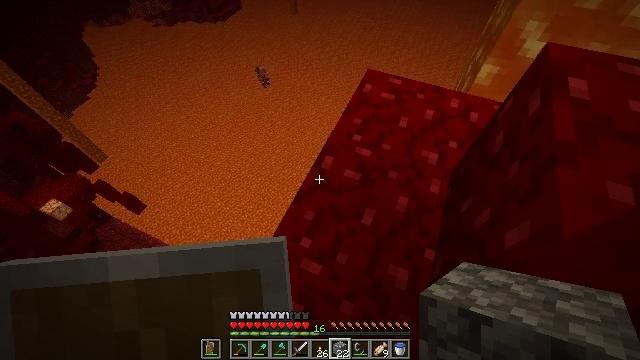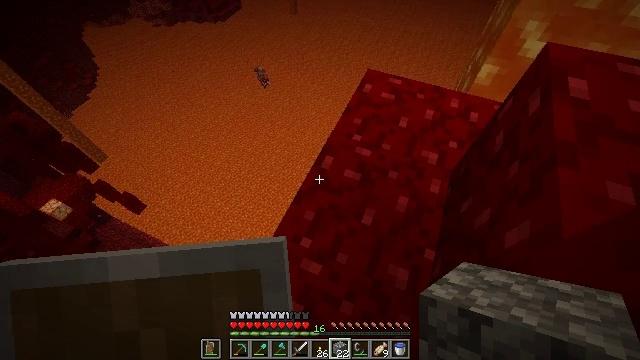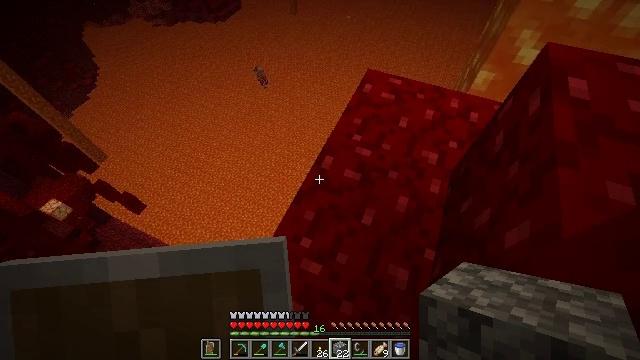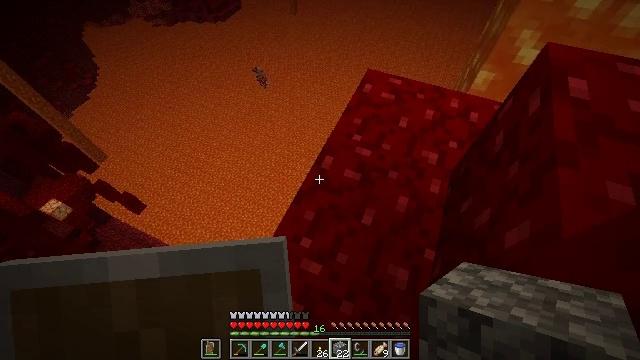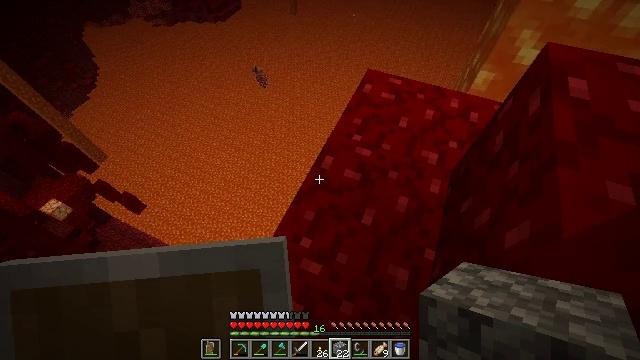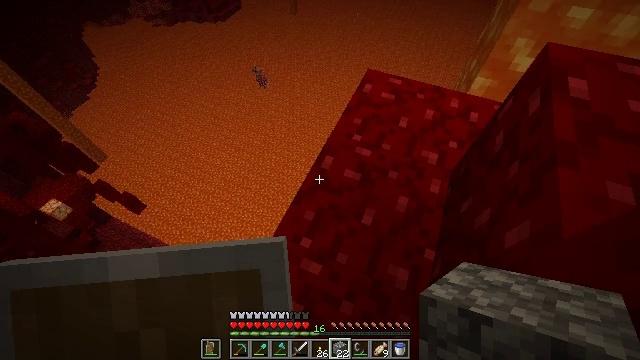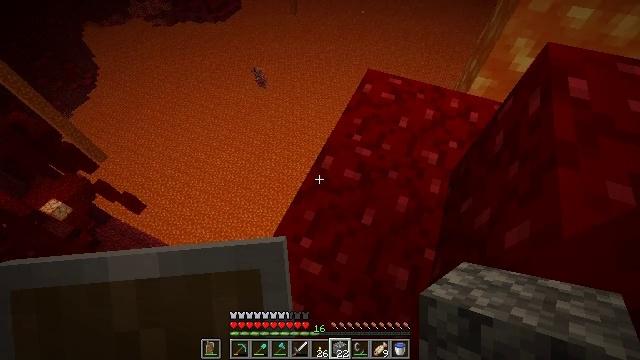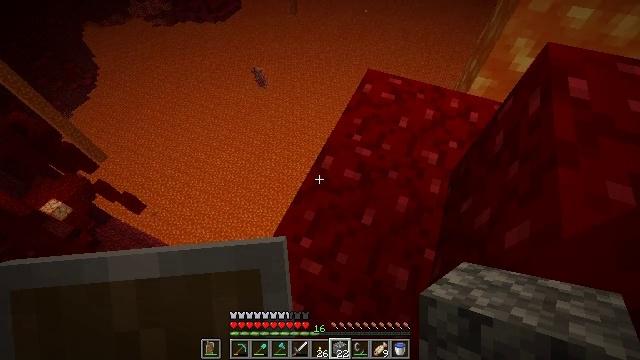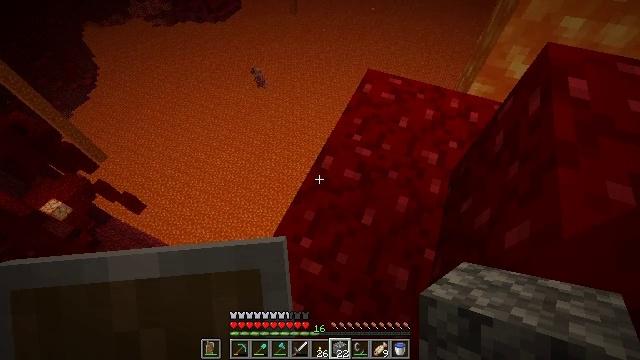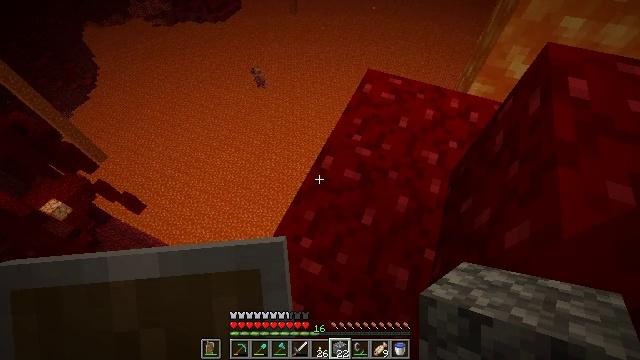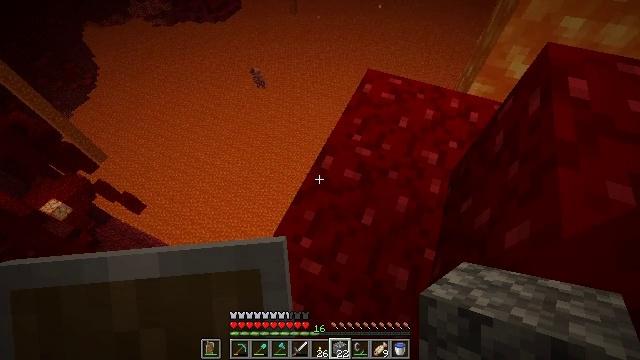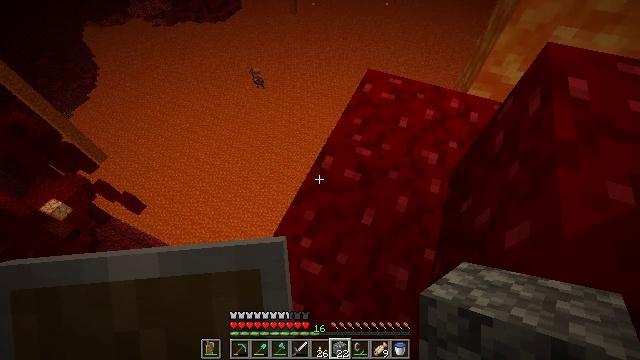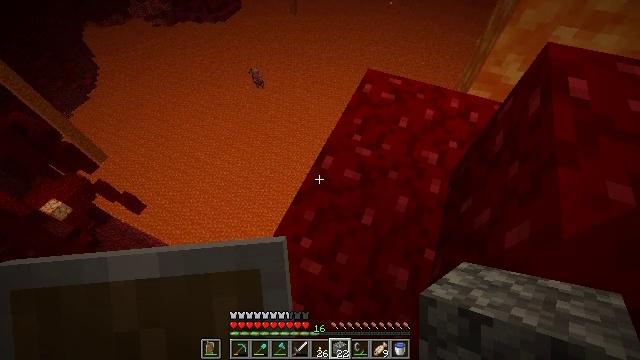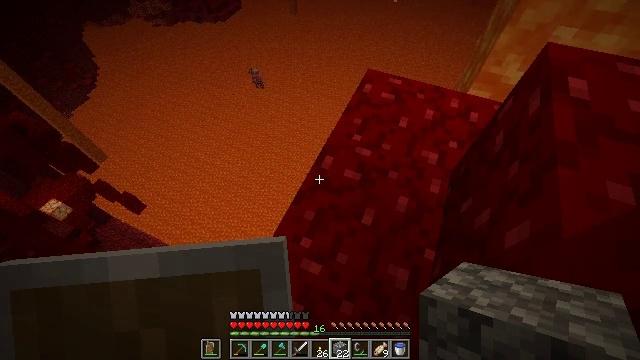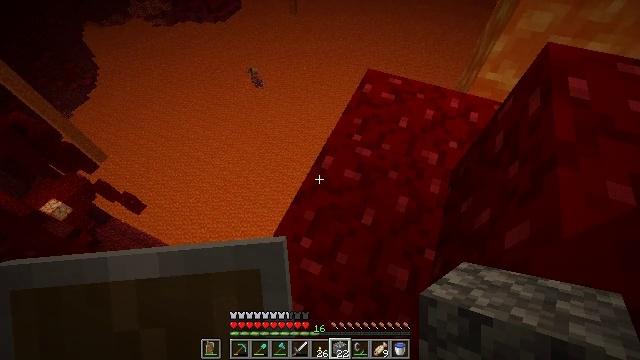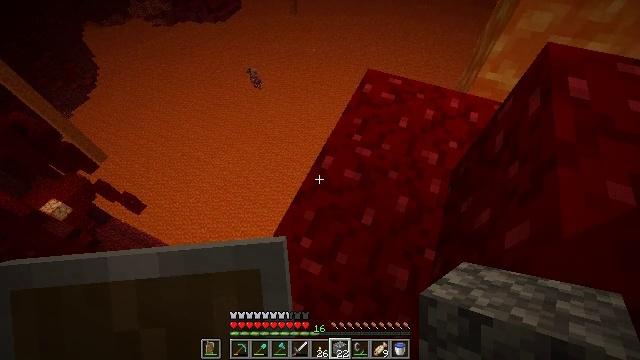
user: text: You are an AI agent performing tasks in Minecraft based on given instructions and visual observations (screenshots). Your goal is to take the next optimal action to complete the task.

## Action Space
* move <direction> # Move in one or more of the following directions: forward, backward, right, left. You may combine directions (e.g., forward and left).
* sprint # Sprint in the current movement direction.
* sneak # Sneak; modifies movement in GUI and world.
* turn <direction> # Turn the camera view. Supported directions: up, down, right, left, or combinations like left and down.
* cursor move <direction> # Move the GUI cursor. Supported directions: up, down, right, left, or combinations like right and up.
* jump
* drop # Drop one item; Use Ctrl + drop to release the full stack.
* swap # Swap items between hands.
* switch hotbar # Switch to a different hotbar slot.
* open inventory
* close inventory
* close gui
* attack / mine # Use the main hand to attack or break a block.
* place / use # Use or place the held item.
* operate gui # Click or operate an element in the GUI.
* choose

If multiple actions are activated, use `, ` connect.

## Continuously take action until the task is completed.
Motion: motion action
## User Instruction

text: Attack the nether wart block to break it.
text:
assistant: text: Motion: no_op
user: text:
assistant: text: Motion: no_op
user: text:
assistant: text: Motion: no_op
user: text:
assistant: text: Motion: no_op
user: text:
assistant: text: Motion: no_op
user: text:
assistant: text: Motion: no_op
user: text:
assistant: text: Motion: no_op
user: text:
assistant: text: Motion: no_op
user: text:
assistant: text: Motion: no_op
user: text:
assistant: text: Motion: no_op
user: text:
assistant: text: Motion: no_op
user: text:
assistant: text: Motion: no_op
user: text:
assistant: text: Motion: no_op
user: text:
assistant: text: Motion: no_op
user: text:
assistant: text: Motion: no_op
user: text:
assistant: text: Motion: no_op
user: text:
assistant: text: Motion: no_op
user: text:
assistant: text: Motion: no_op
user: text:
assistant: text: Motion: no_op
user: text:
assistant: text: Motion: no_op
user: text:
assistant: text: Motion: no_op
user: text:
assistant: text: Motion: no_op
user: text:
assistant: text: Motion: no_op
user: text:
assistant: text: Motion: no_op
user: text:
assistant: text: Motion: no_op
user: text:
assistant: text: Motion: no_op
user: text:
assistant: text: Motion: no_op
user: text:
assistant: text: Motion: no_op
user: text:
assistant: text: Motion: no_op
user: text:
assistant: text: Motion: no_op